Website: lowes
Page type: customer-info-address
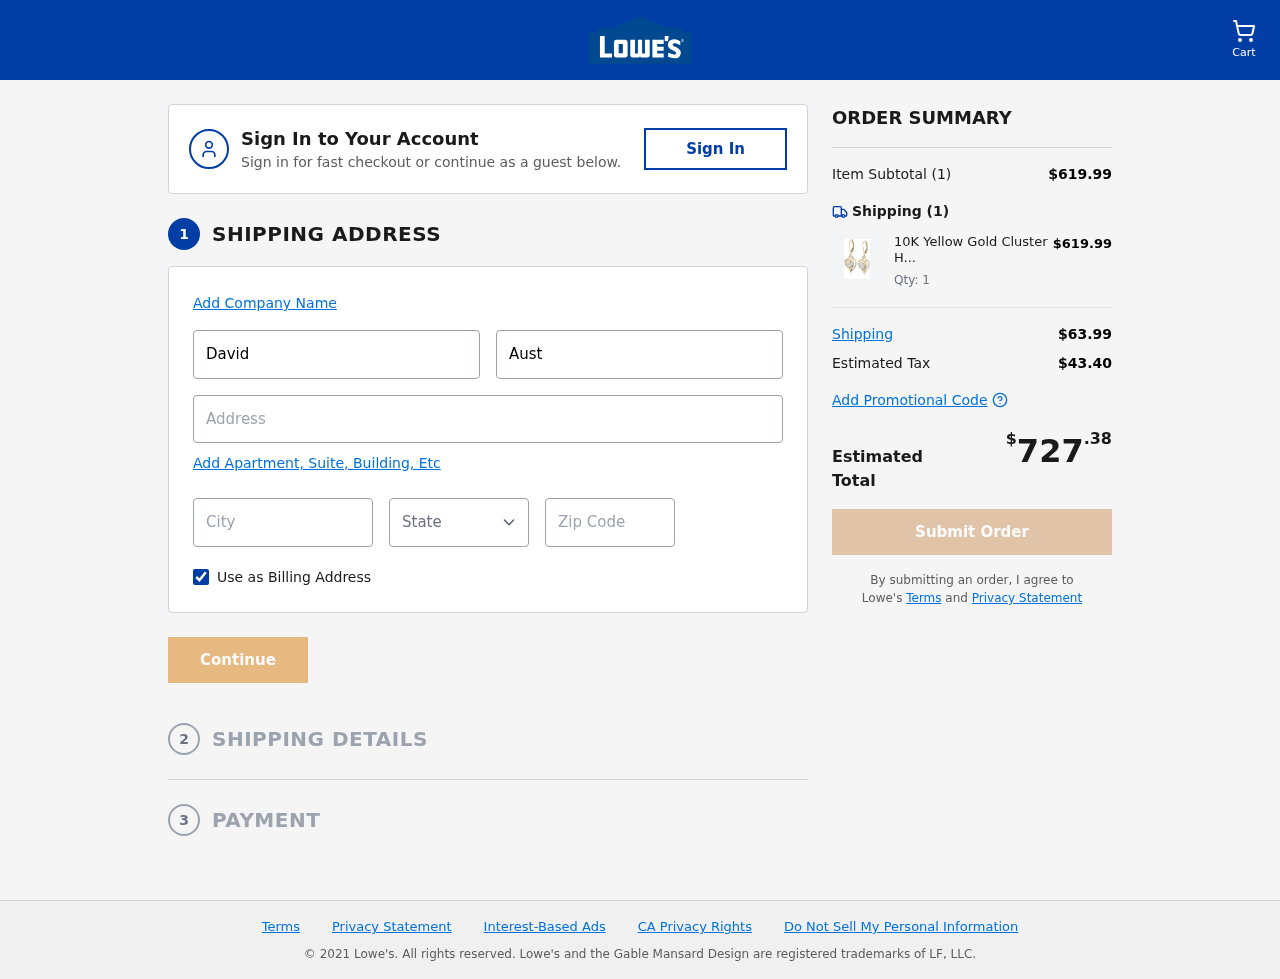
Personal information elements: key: PII_CITY
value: North Adammouth
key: PII_FIRSTNAME
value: David
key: PII_LASTNAME
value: Austin
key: PII_POSTCODE
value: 20697
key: PII_STATE_ABBR
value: RI
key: PII_STREET
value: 4541 Gina Parks Apt. 483
Product elements: key: PRODUCT1_NAME
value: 10K Yellow Gold Cluster Heart Diamond Drop Earrings (1/2 cttw, I-JColor, I2-I3 Clarity)
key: PRODUCT1_PRICE
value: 619.99
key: PRODUCT1_QUANTITY
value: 1
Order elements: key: ORDER_NUM_ITEMS
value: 1
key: ORDER_SUBTOTAL
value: $619.99
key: ORDER_NUM_ITEMS2
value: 1
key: ORDER_SHIPPING_COST
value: $63.99
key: ORDER_TAX
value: $43.40
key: ORDER_TOTAL
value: $727.38